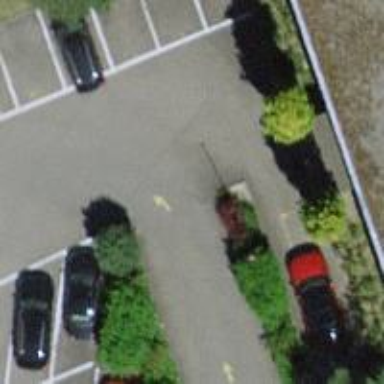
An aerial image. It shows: Asphalt parking aisle along service road.